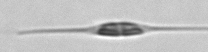
Label: Cylindrotheca